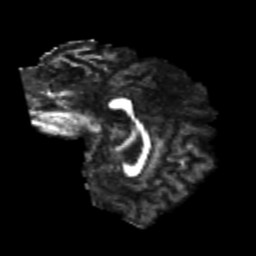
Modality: FA
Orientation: sagittal
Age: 21
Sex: male
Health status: healthy
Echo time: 0.074 s